Question: After installing Update 4 to Visual Studio 2012, when I try to add a controller right-clicking on the Controllers folder in the Solution Explorer and selecting "Add -> Controler" I am getting following exception:
Unable to cast object of type 'System.Management.Automation.PSCustomObject' to type 'System.Collections.IEnumerable'.
This is how Visual Studio is presenting the error:

This error is happening only for brand new projects, fortunately I am not getting this error in my projects that were in development.
Additional information: The MVC template that I choose was: "Basic", but I got the same problem for "Empty", "Internet Application" and "Intranet Application" templates as well.
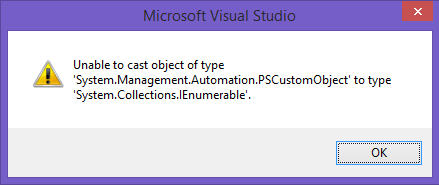
Answer: The solution was restart my PC and allow Windows 8.1 to install pending updates.